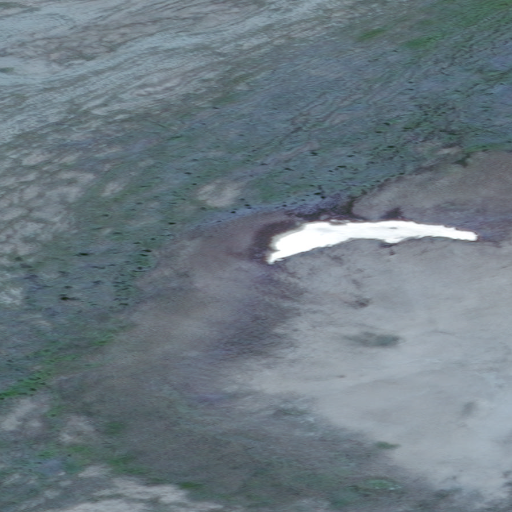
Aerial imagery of mountains in Alaska named Alutunitok Hills containing only unknown